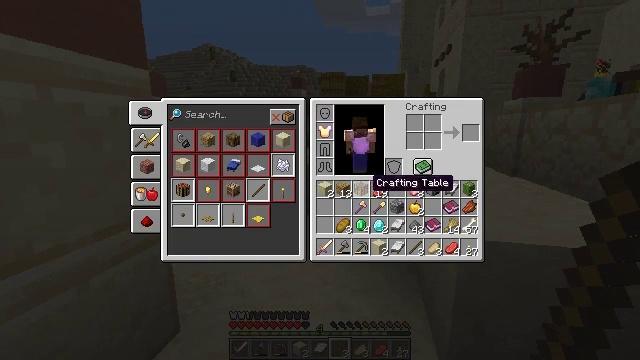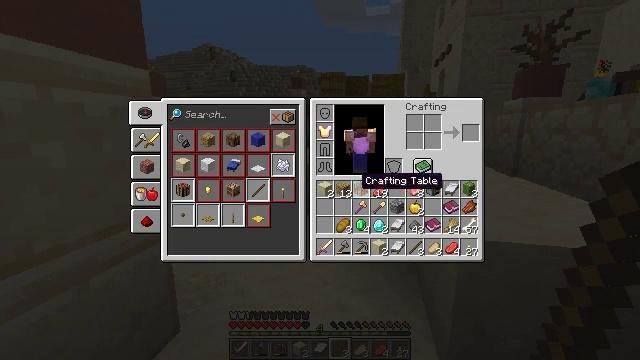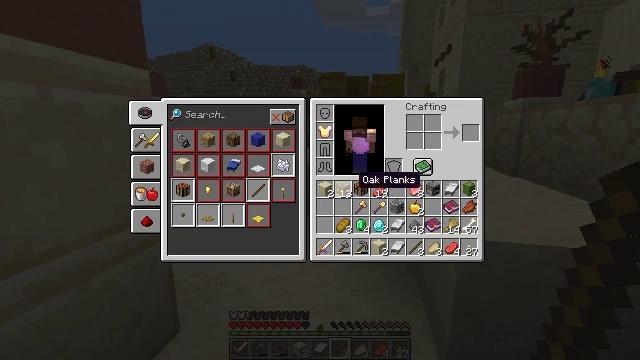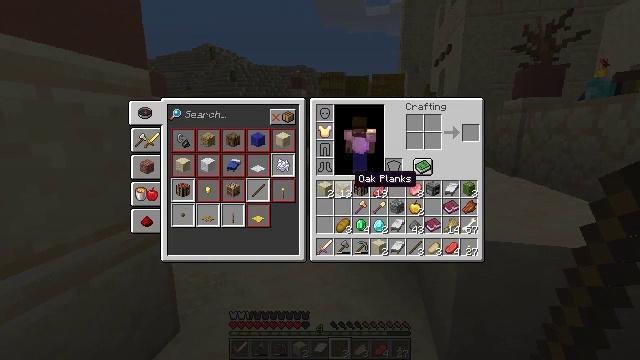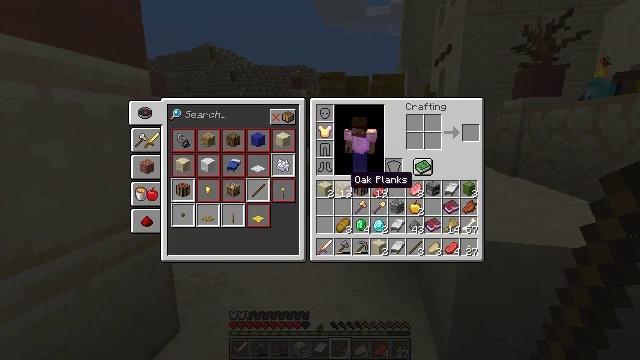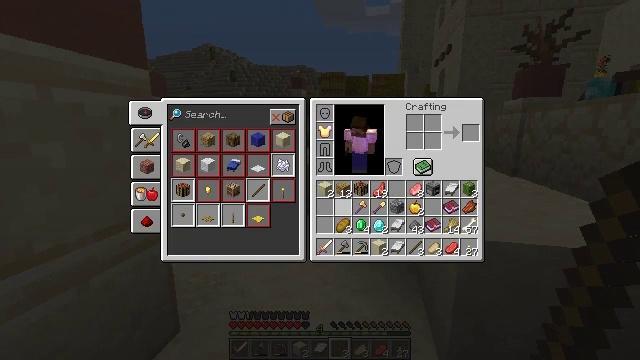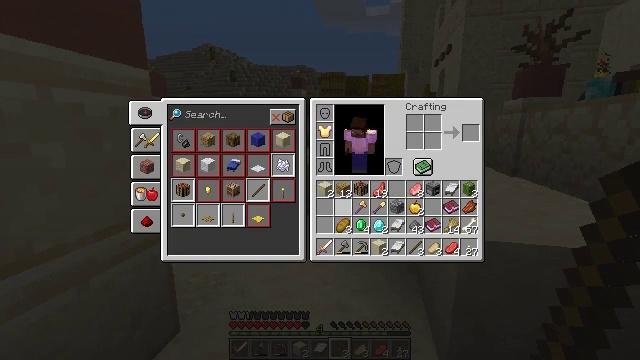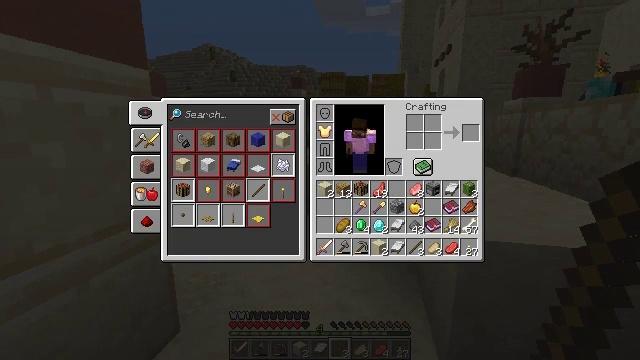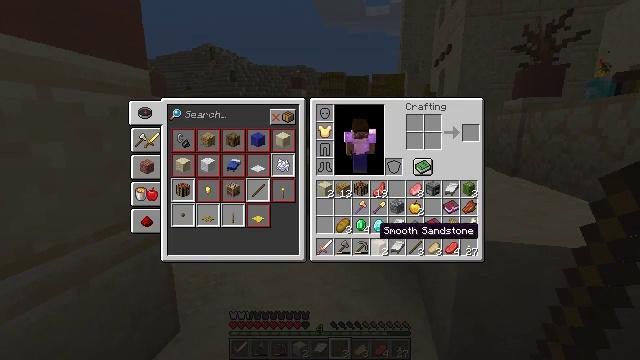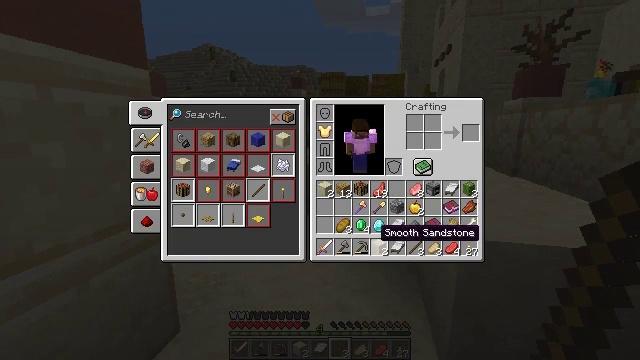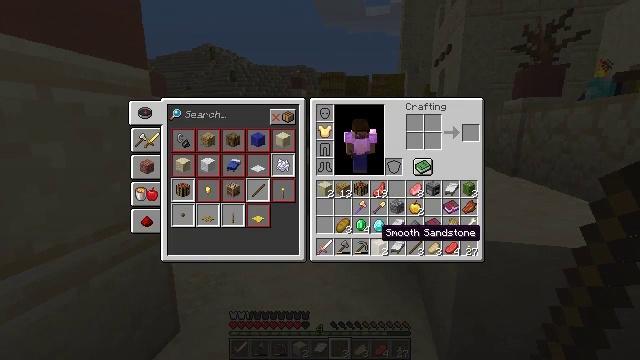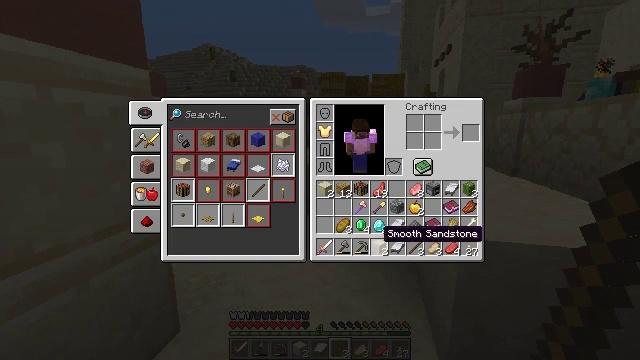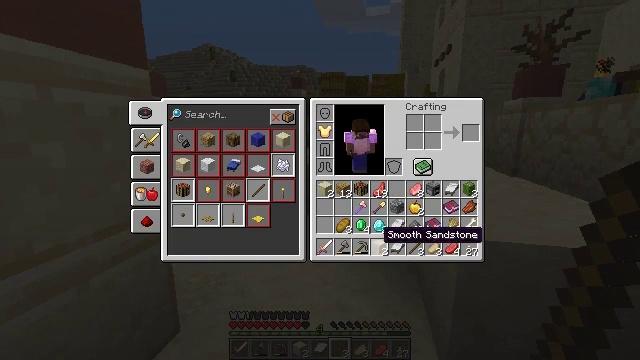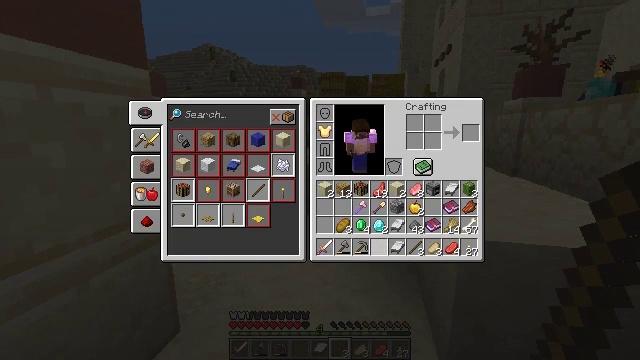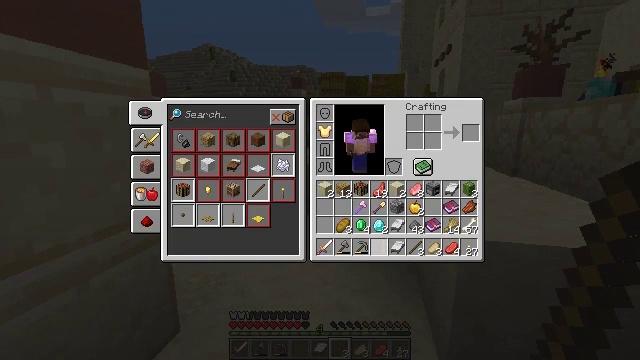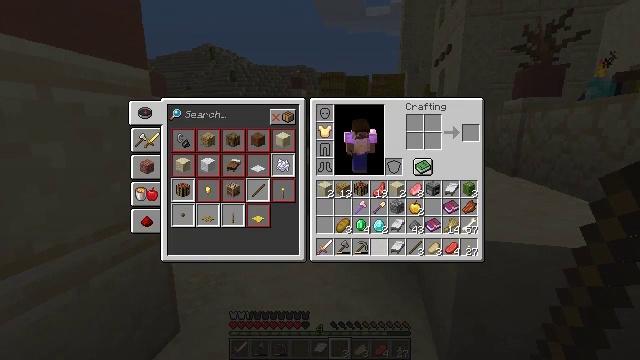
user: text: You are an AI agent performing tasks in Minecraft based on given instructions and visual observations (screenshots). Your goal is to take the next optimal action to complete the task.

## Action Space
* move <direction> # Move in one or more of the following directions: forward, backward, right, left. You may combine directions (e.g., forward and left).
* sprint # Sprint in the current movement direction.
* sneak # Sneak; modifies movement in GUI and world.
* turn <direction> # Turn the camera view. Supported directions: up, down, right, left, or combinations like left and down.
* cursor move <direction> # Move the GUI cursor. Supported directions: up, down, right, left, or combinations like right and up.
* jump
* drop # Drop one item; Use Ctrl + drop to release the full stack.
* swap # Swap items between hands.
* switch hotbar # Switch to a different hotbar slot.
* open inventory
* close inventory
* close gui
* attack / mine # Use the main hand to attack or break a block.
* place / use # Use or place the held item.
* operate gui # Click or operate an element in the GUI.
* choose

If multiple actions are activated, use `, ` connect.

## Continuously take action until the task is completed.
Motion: motion action
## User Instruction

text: Recycle the cut sandstone for building.
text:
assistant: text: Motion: sneak, cursor move left
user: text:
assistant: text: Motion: sneak
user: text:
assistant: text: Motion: sneak
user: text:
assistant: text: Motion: sneak
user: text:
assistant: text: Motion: sneak, cursor move down
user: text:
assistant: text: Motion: sneak, cursor move right and down
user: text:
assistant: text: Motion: sneak, cursor move right and down
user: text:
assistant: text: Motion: sneak
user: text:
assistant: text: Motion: sneak
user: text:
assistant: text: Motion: sneak
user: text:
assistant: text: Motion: sneak
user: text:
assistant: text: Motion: sneak
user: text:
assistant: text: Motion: sneak, operate gui
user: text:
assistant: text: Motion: sneak, operate gui
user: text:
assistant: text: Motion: sneak, operate gui
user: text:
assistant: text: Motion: sneak, cursor move left and up
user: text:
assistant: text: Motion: sneak, cursor move left and up
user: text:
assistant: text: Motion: sneak, cursor move left and up
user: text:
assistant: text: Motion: sneak
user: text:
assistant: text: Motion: sneak, cursor move right and up
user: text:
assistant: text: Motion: sneak, cursor move right and up
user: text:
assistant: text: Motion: sneak, cursor move right
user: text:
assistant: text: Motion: no_op
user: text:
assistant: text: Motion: no_op
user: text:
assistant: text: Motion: sneak, cursor move down
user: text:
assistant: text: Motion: sneak
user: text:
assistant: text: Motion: sneak
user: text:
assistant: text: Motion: sneak
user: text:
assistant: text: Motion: sneak
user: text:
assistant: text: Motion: sneak